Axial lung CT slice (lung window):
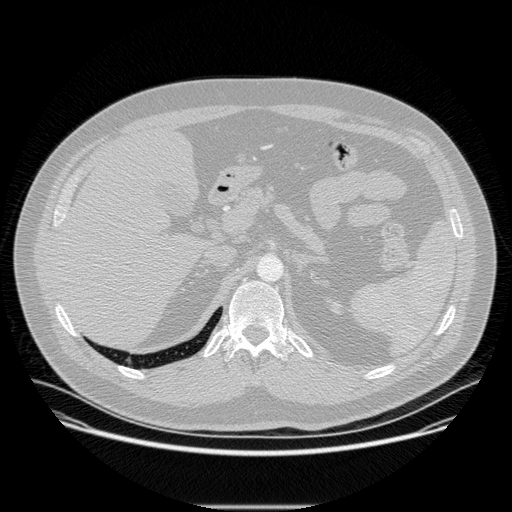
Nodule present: no